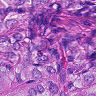
Metastatic tissue present: yes